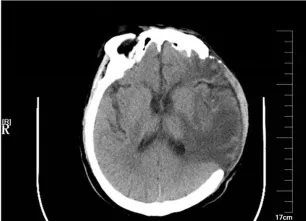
Head CT scan 2 weeks after surgery. (A) Dorsal thalamic level: irregular cerebral edema in the left frontal lobe, temporal lobe, and posterior limb of the internal capsule, and meningoencephalocele after the left frontotemporal parietal bone flap removal.
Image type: radiology (ct)